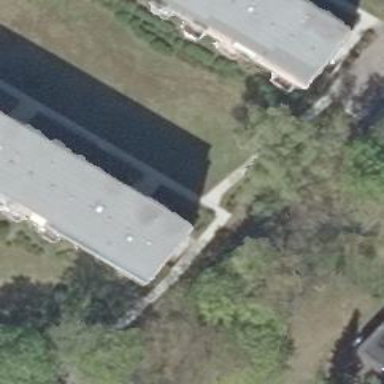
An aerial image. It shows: Flat-roofed apartment building.